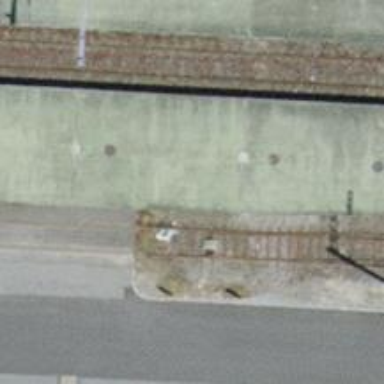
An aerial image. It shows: Railway switch.